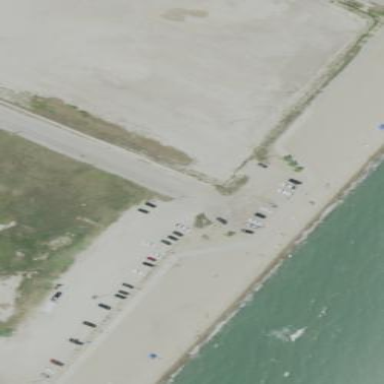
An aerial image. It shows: Parking area with sandy surface.